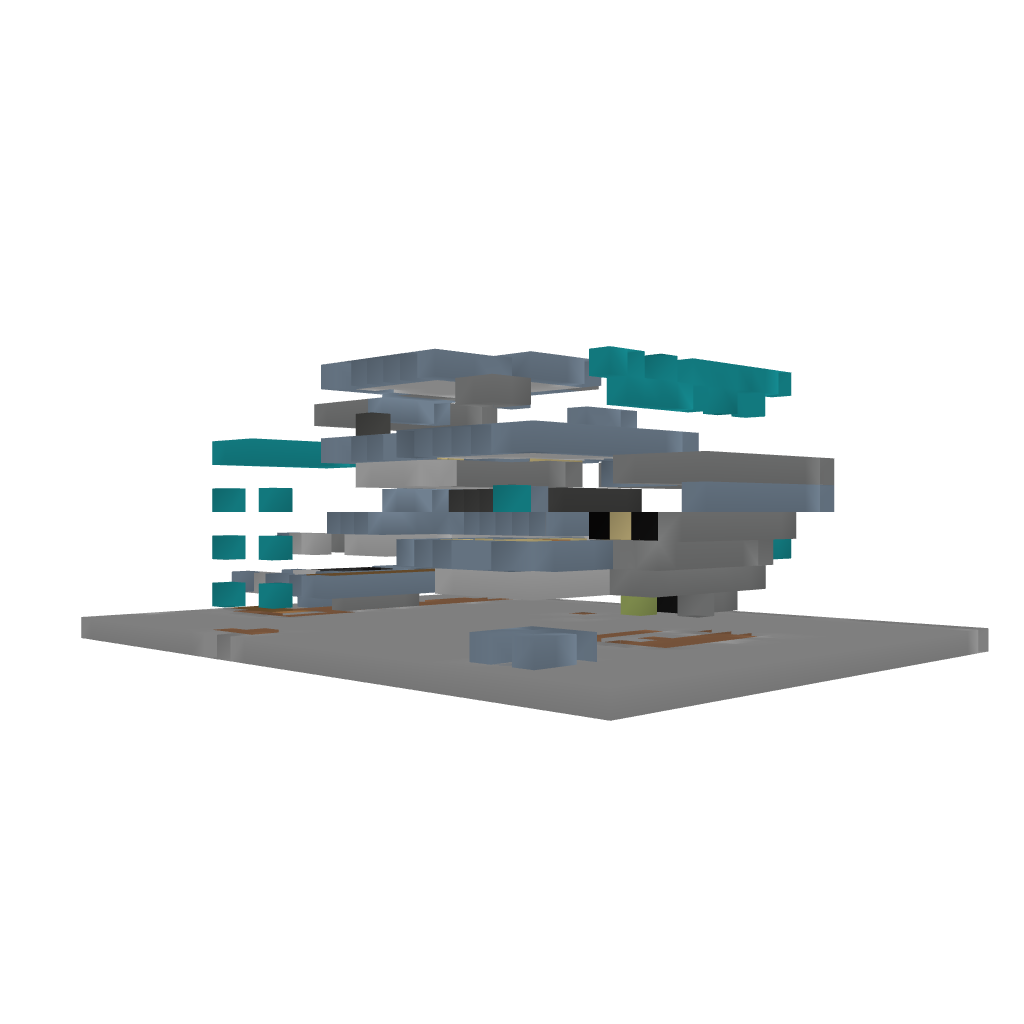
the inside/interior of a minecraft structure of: Saxum Lignum